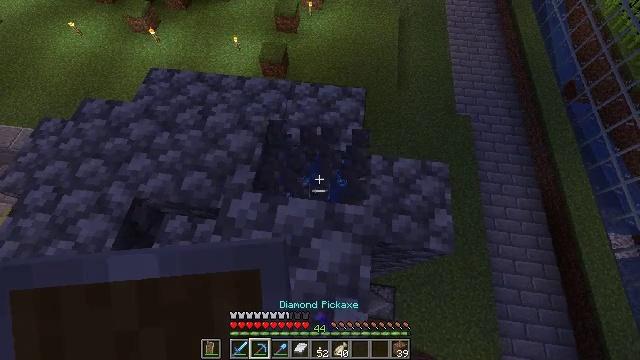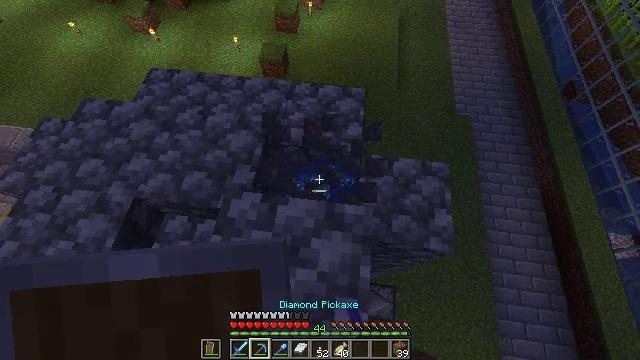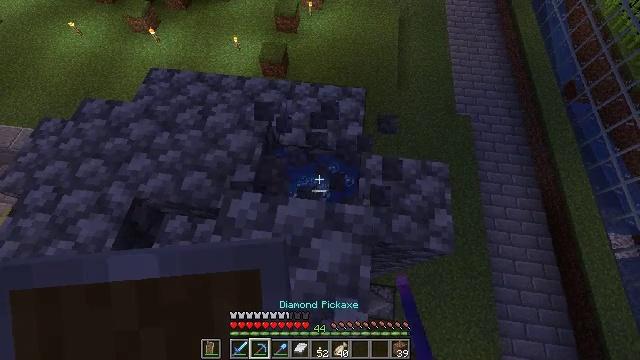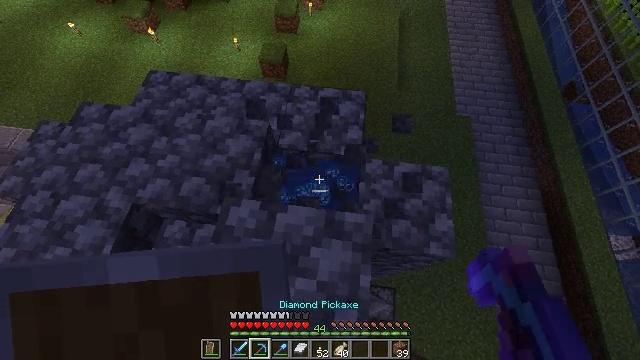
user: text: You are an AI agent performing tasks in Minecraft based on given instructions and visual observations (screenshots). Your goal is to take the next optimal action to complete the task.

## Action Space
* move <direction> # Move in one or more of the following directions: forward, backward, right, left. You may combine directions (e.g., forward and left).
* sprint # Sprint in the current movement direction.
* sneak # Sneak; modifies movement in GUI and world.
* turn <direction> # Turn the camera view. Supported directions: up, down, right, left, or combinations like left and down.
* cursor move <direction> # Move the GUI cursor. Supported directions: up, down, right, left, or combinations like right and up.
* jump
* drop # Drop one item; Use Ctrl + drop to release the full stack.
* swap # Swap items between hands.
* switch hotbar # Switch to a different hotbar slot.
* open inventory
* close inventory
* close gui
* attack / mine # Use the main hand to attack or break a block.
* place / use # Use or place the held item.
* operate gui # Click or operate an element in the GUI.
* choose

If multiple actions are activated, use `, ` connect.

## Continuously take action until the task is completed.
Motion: motion action
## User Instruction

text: Remove the cobblestone slab with a tool.
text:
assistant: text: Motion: no_op
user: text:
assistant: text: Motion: no_op
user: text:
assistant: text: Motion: move forward
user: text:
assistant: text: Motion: no_op